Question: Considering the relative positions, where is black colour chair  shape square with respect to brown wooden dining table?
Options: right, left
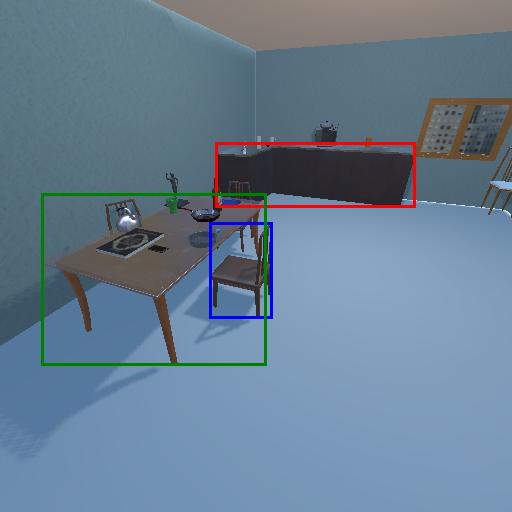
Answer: right